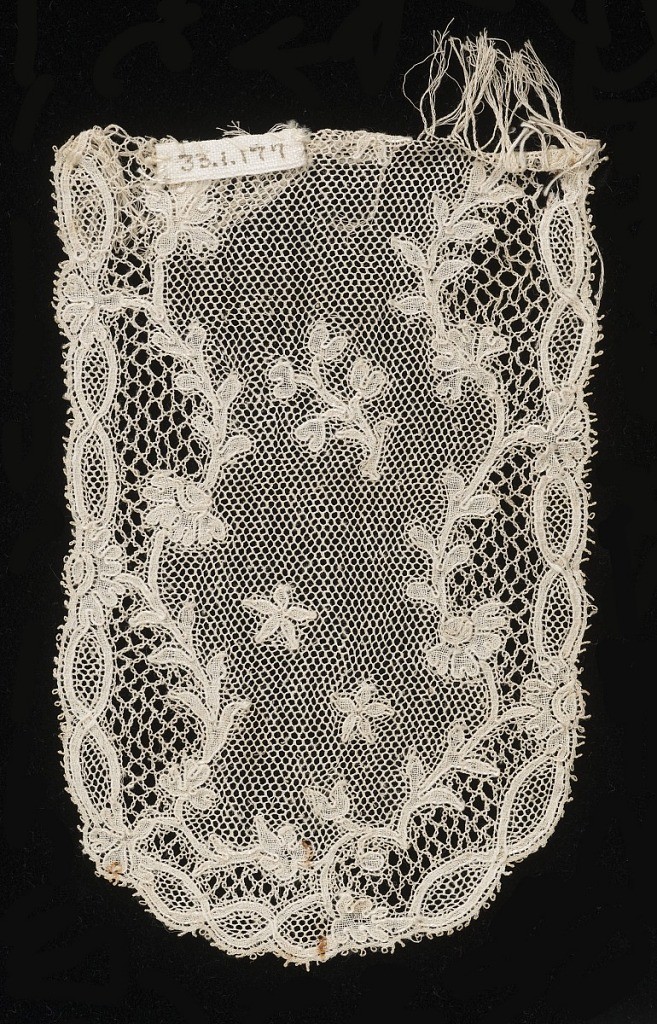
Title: Sample end of cap streamer
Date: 19th century
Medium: linen Technique: bobbin lace, Mechlin style
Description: Sample end of a cap streamer with a Louis XVI design. Openwork border edged with a meandering vine motif.